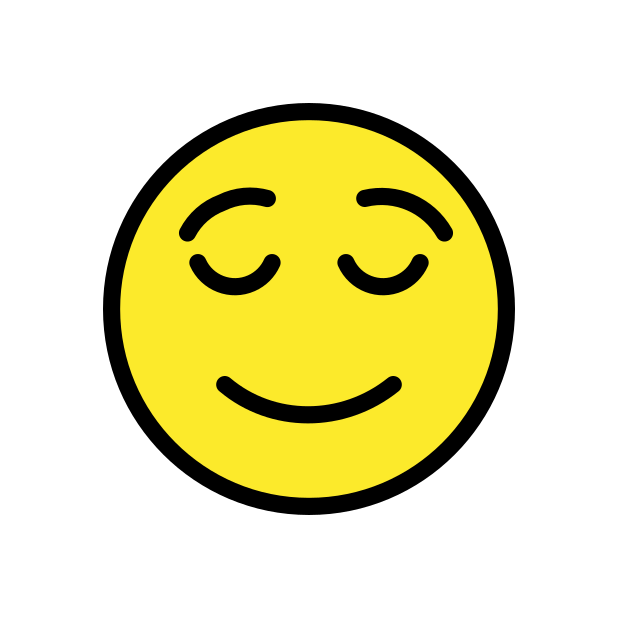
Emoji: 😌
Name: relieved face
Unicode: 0x1f60c